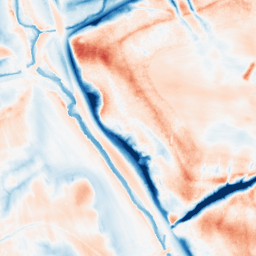
Category: classical
Decomposition family: gaussian
Decomposition parameters: sigma: 10
Upsampling method: bspline
Upsampling parameters: scale: 2
Upsampling scale: 2